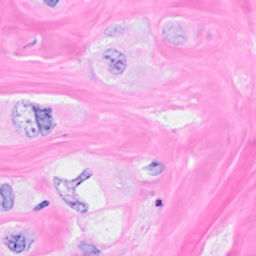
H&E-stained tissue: Breast